Question: I have a div, so that when I click, it will toggle to expand, or retract. It works pretty well on all browsers, though there is a thing that intrigues me. On Google Chrome when it retracts it leaves small lines from the movement.
<URL>
To see it, open that page with Google Chrome. And click on the register button twice, on the second time it will leave lines, normally, but not on other browsers. I'm using a standard .animate, with jquery. All help is greatly appreciated.
SCREENSHOT:

Also, here is a jsfiddle showing the result : <URL> . Error in Chrome 21.0.1180.81 beta-m Win7.
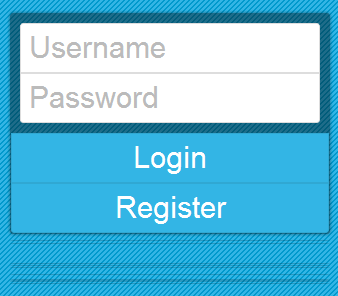
Answer: It's a bug of chrome. See a previously asked question here :
<URL>